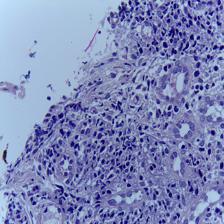
Diagnosis: OSCC